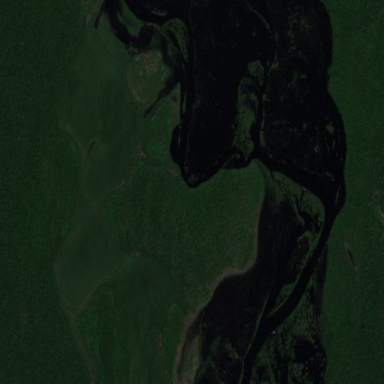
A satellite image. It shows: Floodable wetland affected by tides.